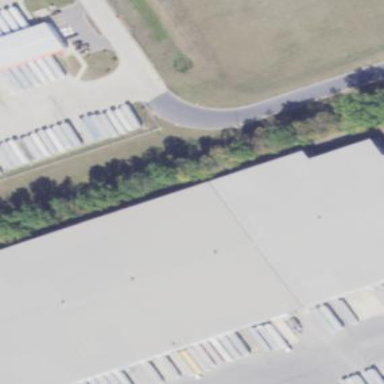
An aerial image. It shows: Warehouse.